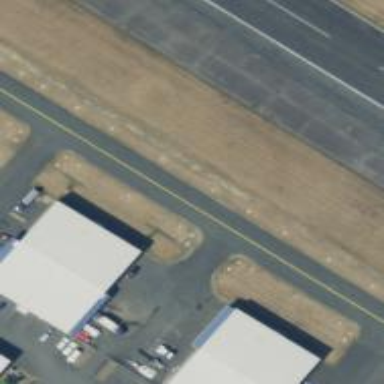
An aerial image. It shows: View of taxiway at the airport.